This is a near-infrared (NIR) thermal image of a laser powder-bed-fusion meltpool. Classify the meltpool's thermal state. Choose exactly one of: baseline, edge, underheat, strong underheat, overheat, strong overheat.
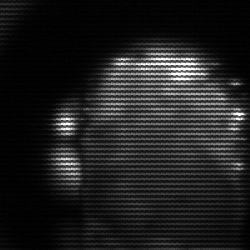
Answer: baseline